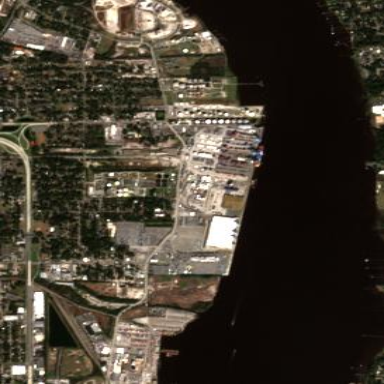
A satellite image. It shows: Industrial area designated for port activities.